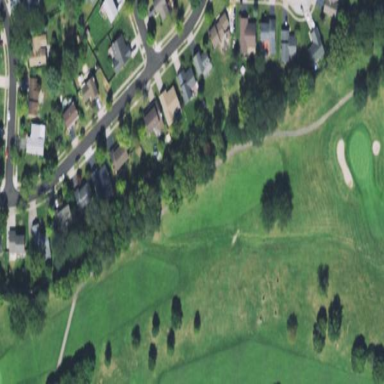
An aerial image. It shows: Scenic golf fairway.